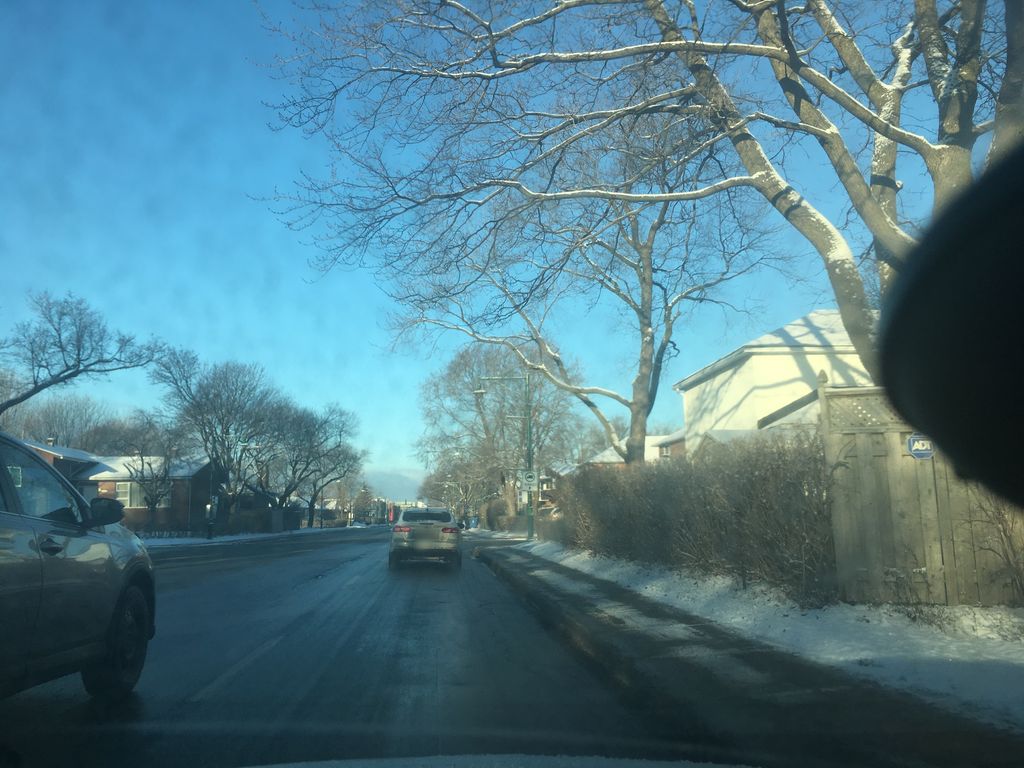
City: montreal